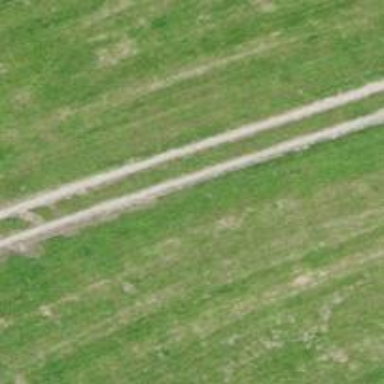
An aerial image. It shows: Track road with grade3 tracktype.